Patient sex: M
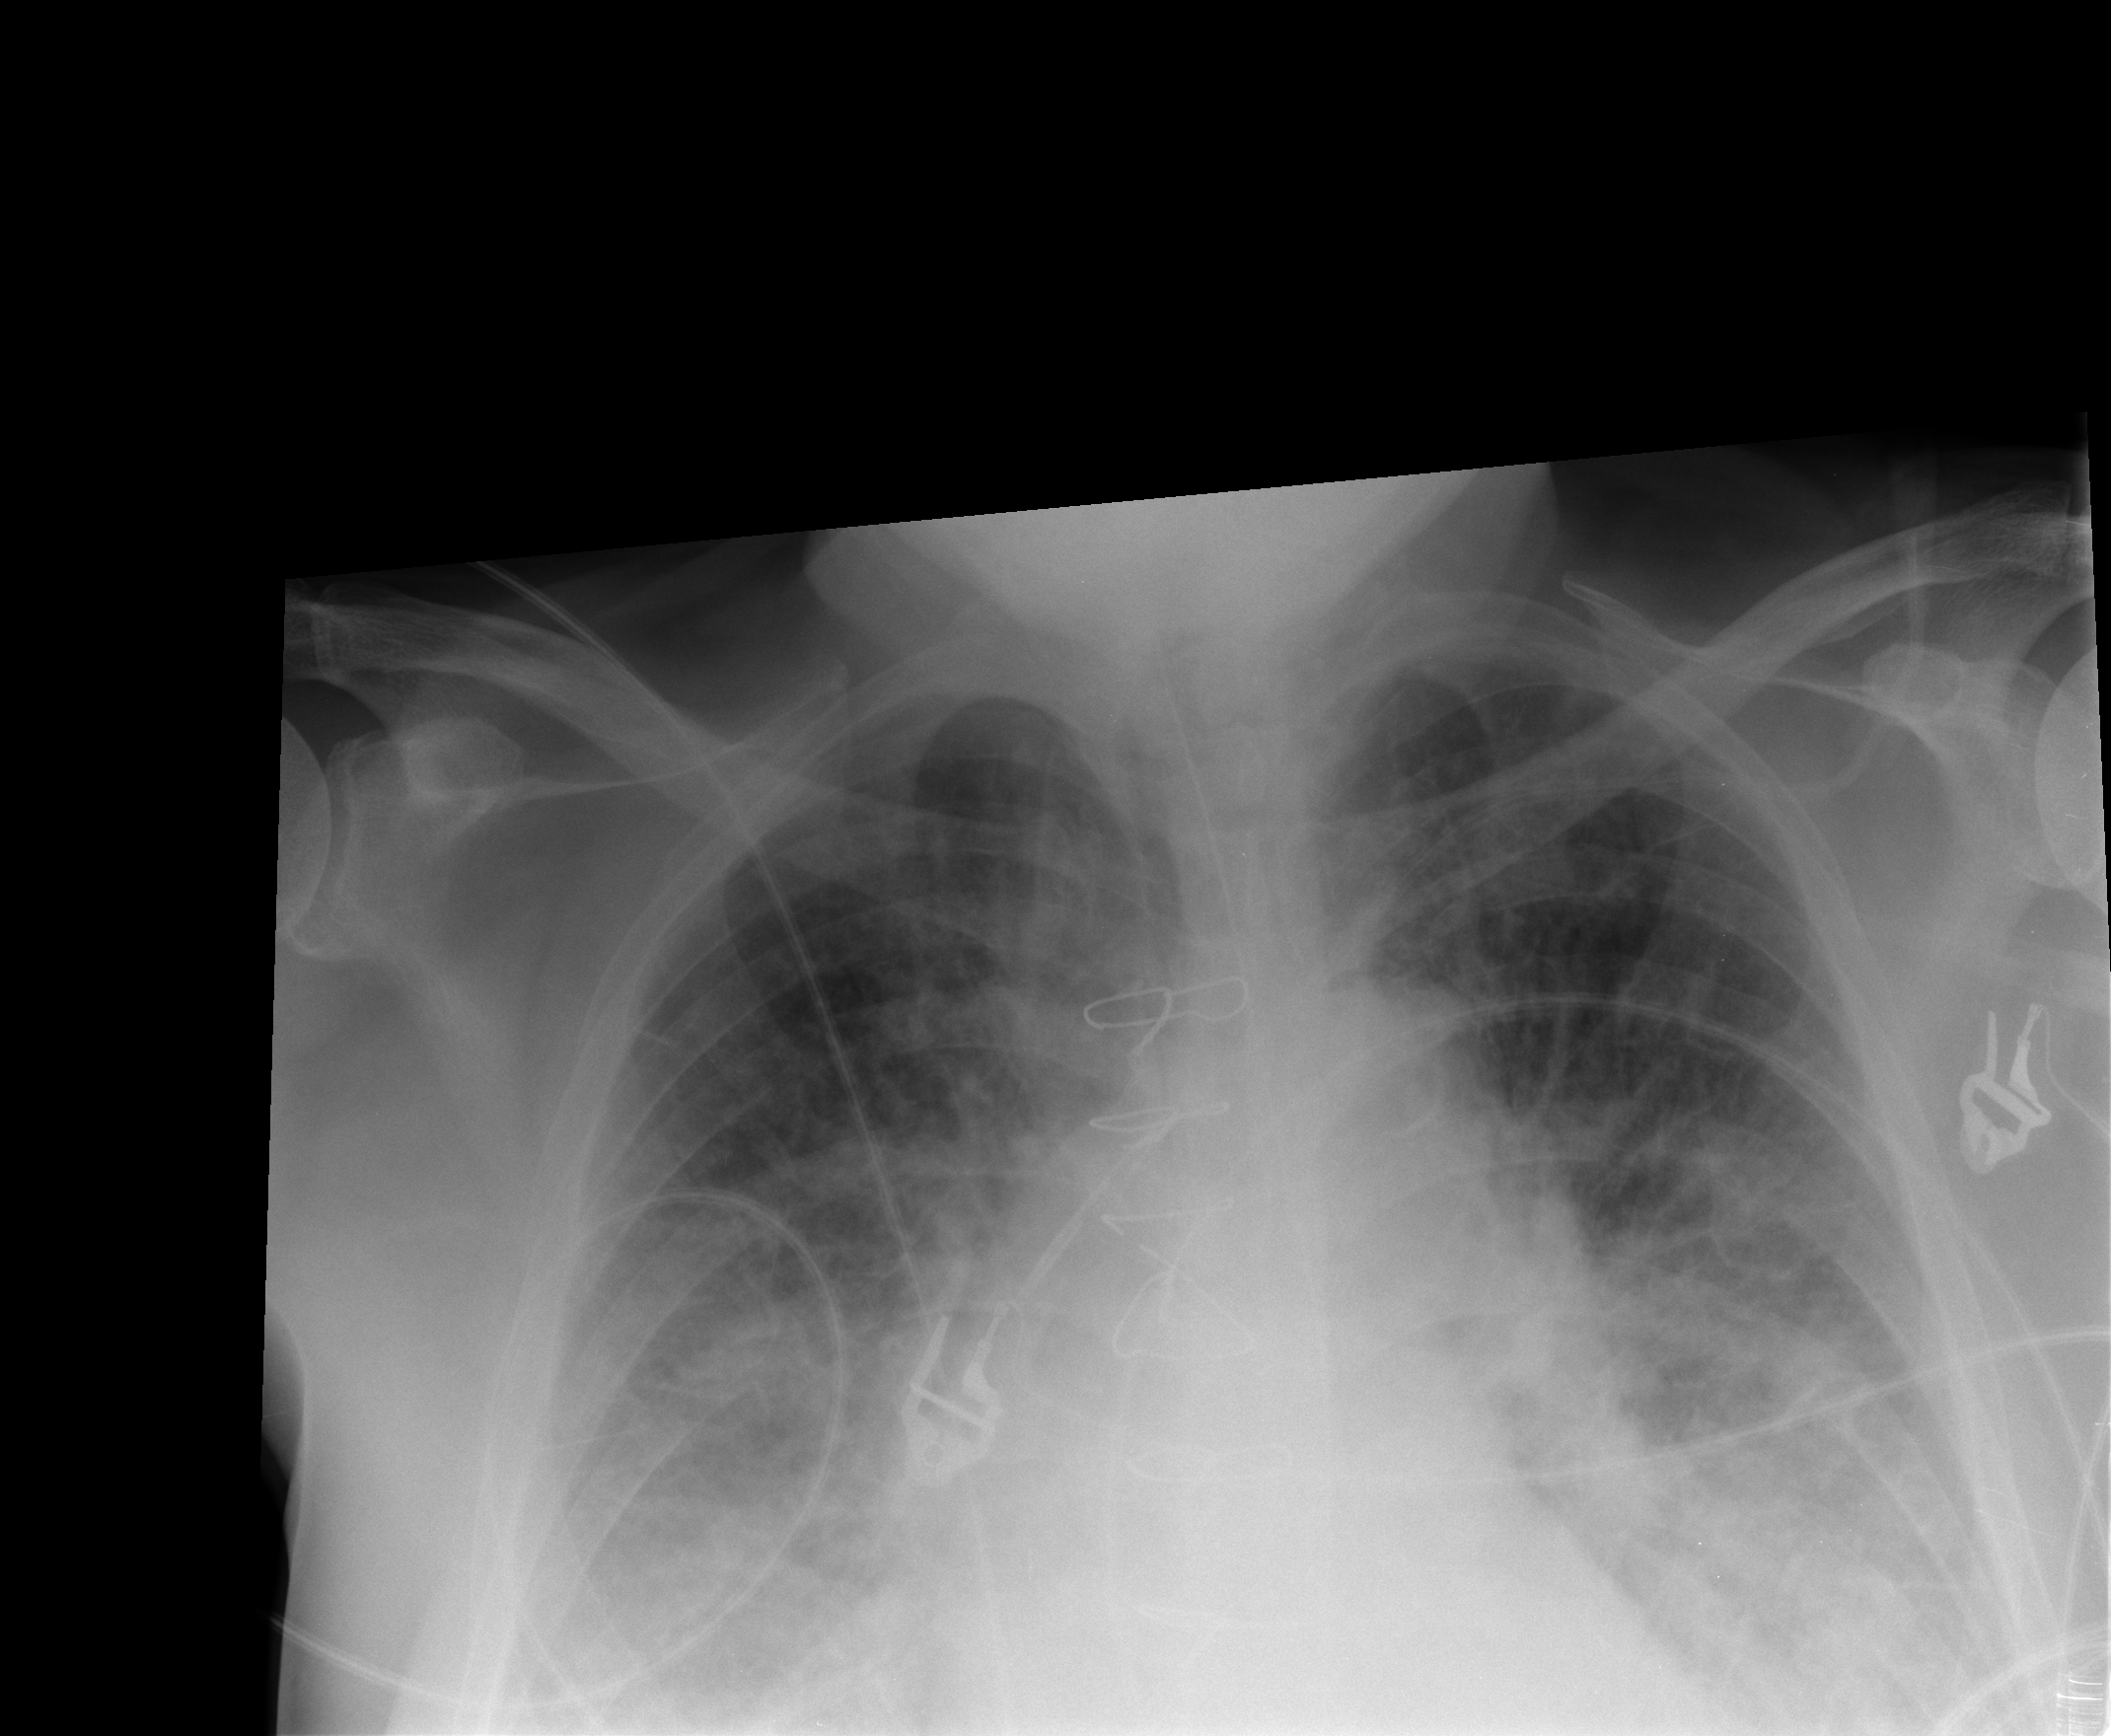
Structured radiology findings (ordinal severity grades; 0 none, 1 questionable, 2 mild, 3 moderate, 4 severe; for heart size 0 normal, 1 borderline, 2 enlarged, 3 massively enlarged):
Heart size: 1
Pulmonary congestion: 3
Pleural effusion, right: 0
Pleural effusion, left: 0
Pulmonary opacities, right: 2
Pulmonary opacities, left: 3
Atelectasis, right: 2
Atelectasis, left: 2